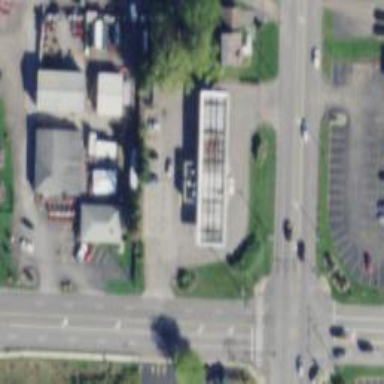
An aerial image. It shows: Convenience shop.